Aerial crown-view tile of a tropical tree (Barro Colorado Island, Panama), acquired 20250715:
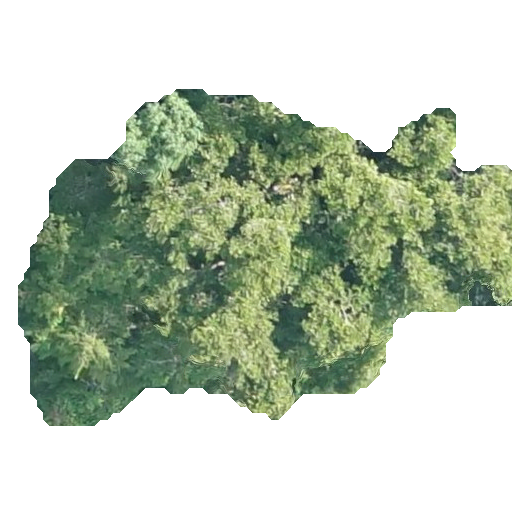
Species: Genipa americana
GBIF accepted scientific name: Genipa americana
Crown area: 178.076 m²